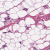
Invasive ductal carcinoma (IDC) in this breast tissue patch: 0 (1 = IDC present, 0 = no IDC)